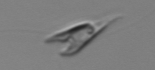
Label: Chrysochromulina_lanceolata